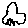
Label: car